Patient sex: M
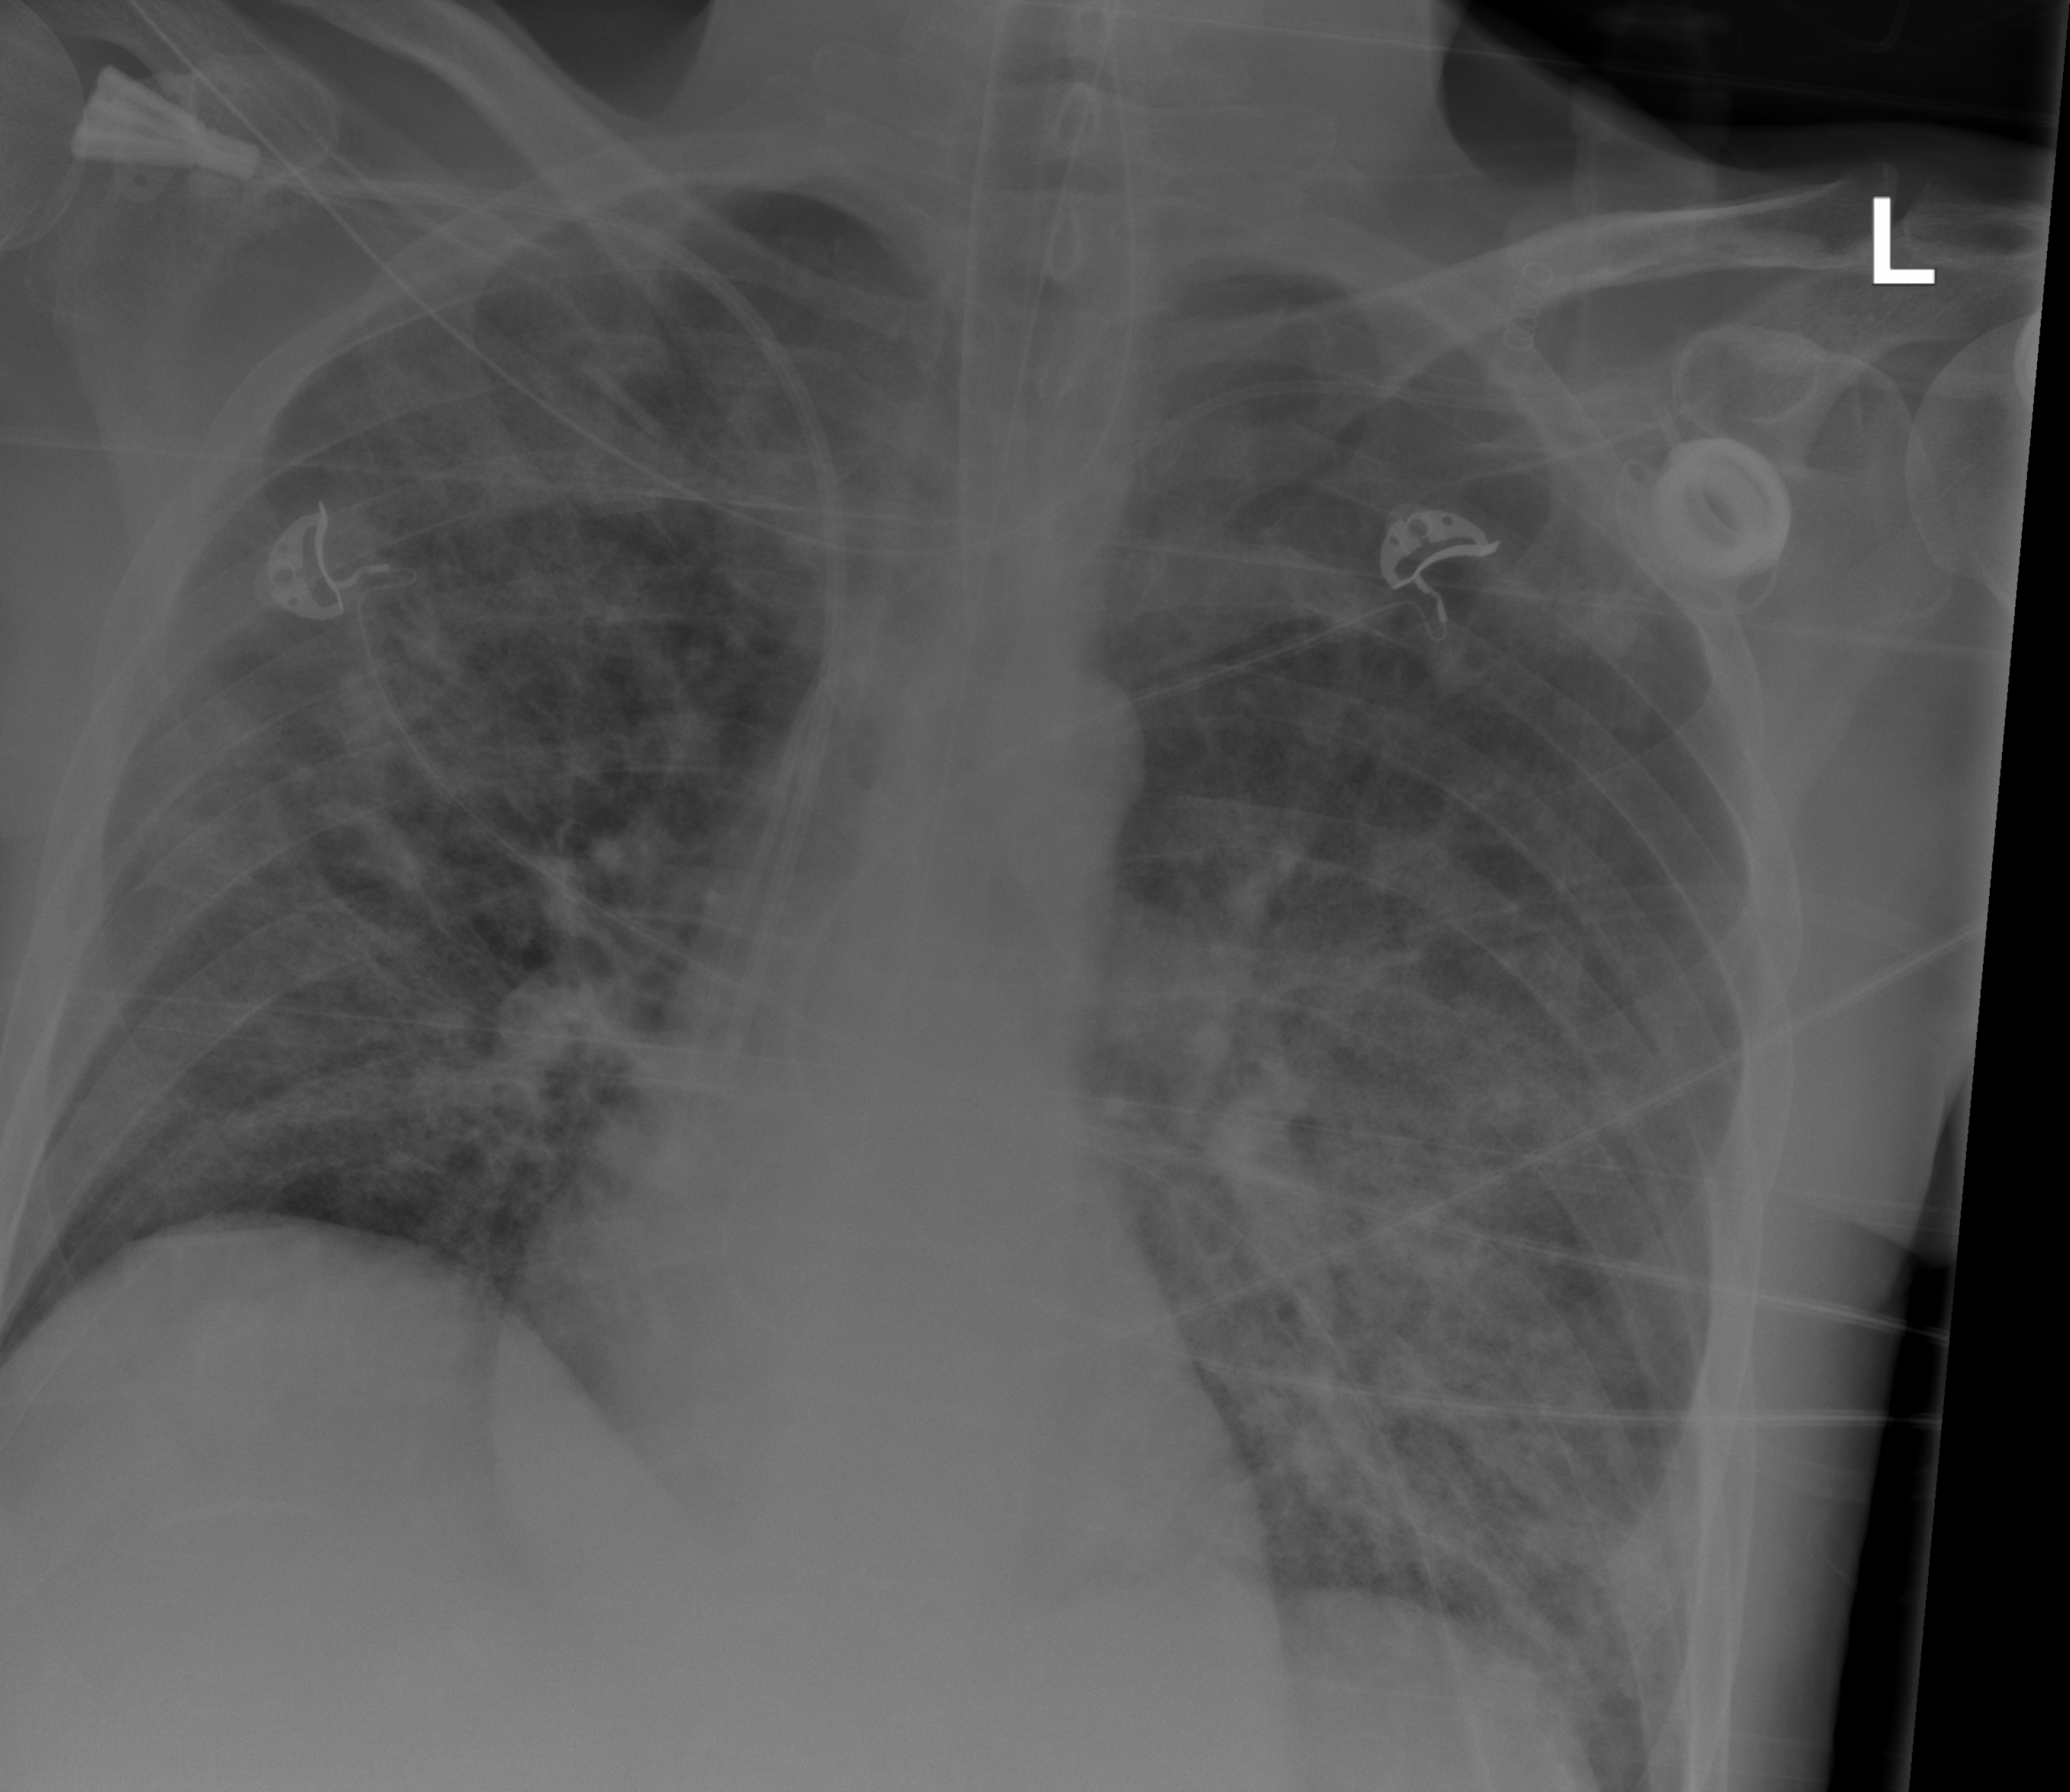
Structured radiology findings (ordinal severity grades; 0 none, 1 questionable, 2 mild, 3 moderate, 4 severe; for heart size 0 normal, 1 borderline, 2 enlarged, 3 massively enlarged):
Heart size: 0
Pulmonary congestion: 0
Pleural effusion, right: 0
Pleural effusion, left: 0
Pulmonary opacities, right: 2
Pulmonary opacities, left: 3
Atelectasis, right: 2
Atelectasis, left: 2